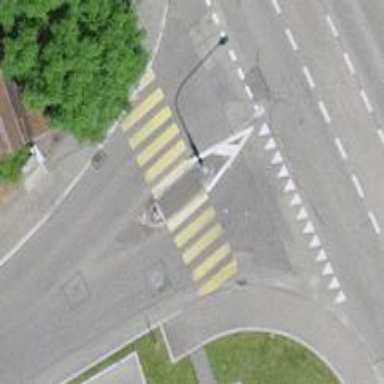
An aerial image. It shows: Marked zebra crossing with pedestrian island.